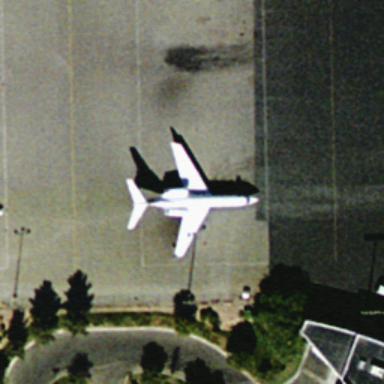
There is an airplane at the airport .